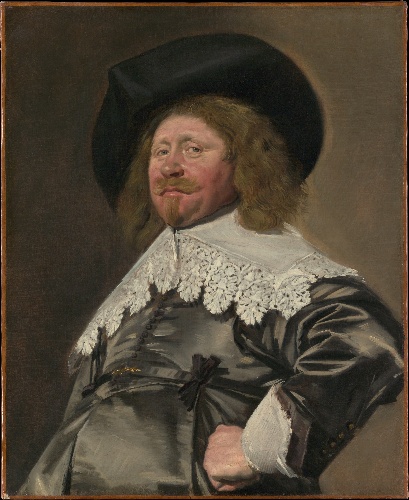
Title: Portrait of a Man, Possibly Nicolaes Pietersz Duyst van Voorhout (born about 1600, died 1650)
Artist: Frans Hals
Artist bio: Dutch, Antwerp 1582/83–1666 Haarlem
Date: ca. 1636–38
Object type: Painting
Classification: Paintings
Medium: Oil on canvas
Dimensions: 31 3/4 x 26 in. (80.6 x 66 cm)
Department: European Paintings
Credit line: The Jules Bache Collection, 1949
Accession year: 1949
Repository: Metropolitan Museum of Art, New York, NY
Tags: Men|Portraits